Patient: sex F, age 63
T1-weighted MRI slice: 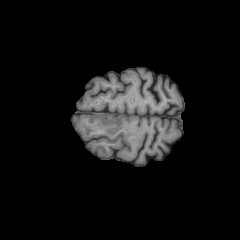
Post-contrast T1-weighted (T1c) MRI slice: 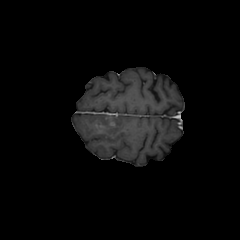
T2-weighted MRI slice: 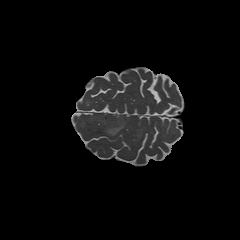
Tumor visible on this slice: yes
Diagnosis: Glioblastoma, IDH-wildtype
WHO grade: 4